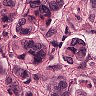
Metastatic tissue present: yes